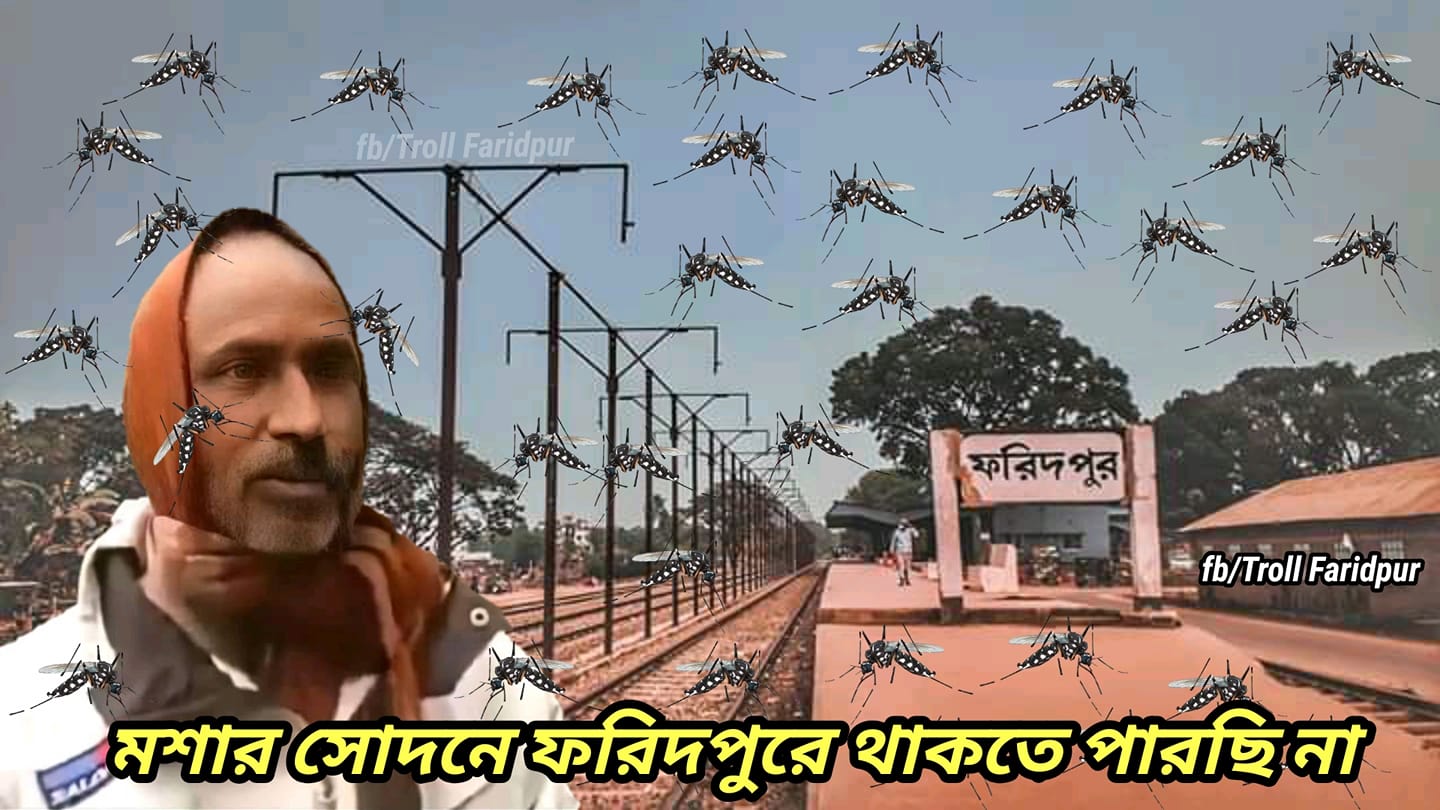
Caption: মশার সোদনে ফরিদপুরে থাকতে পারছি না
Label: non-hate